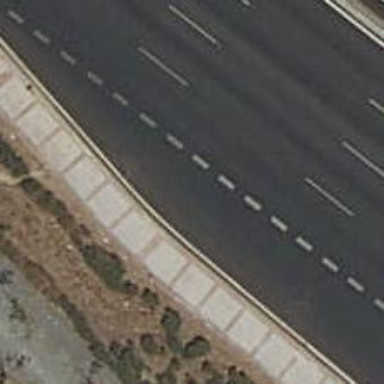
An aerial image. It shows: Trunk link highway with asphalt surface.